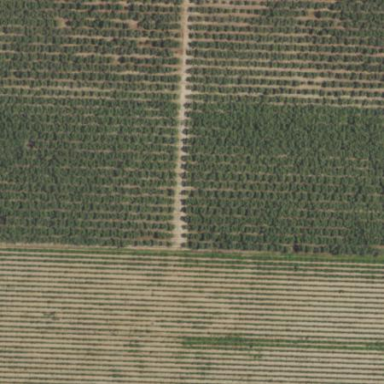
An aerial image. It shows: Vineyard.